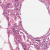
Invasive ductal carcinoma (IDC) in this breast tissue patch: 0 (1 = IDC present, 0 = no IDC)